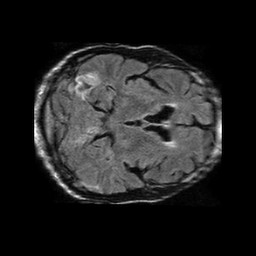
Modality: FLAIR
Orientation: axial
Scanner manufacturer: philips
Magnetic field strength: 1.5 T
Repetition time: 6 s
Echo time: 0.12 s